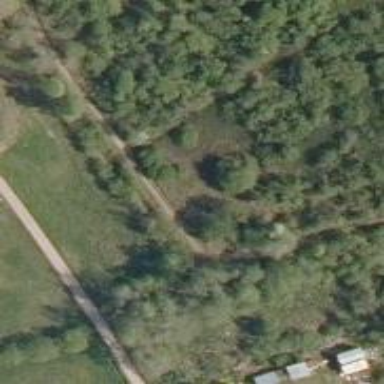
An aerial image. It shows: Culvert tunnel.